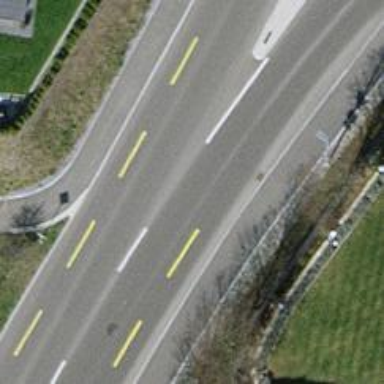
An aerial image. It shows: Secondary road with separate asphalt sidewalks.